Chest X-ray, AP view. Patient: 57 years old, sex F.
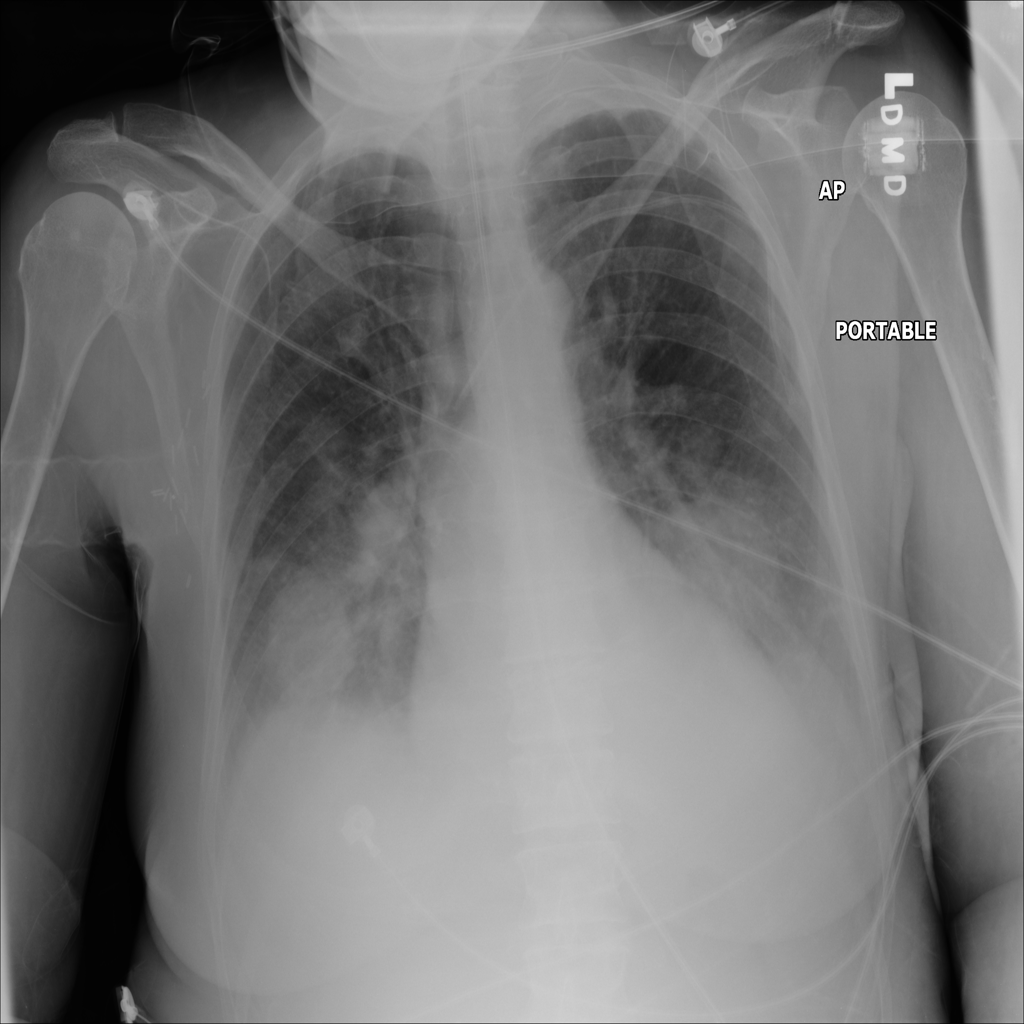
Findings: No Finding